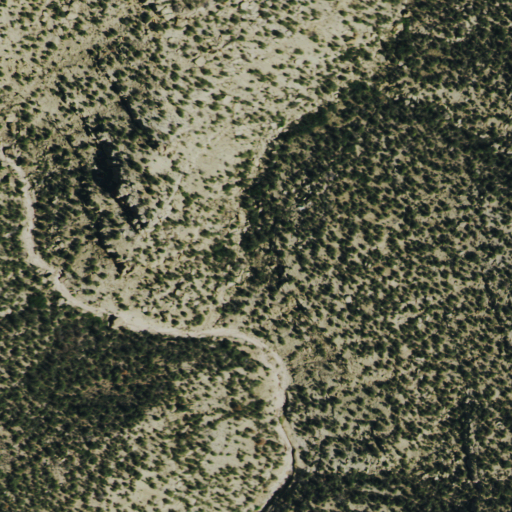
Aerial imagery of valley in Colorado named East Redrock Canyon containing shrub and evergreen forest